【题型】填空题　【知识点】函数　【难度】medium
育红学校七年级学生步行到郊外旅行．七（1）班出发\( 1h \)后，七（2）班才出发，同时七（2）班派一名联络员骑自行车在两队伍之间进行联络，联络员和七（1）班的距离\( s(km) \)与七（2）班行进时间\( t(h) \)的函数关系图象如图所示．若已知联络员用了\( \dfrac{2}{3}h \)第一次返回到自己班级，则七（2）班需要\(\underline{\quad\quad}\) \( h \)才能追上七（1）班．

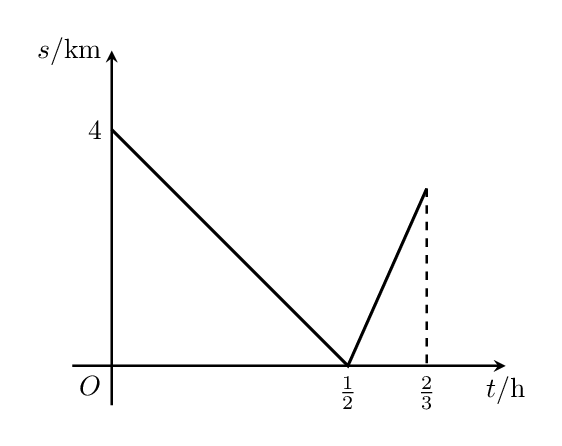
【解答】
\noindent
【答案】\( 2 \)

\vspace{0.5em}
\noindent
【分析】分析题目可知，当七（2）班出发时，七（1）班出发\( 1 \)小时，已经走了\( 4km \)，即七（1）班的速度为\( 4km/h \)，图中\( \left(\dfrac{1}{2},0\right) \)表示联络员追上七（1）班，用时\( \dfrac{1}{2}h \)，可以算出联络员与七（1）班的速度差\( 8km/h \)，那么联络员的速度为\( 12km/h \)，联络员用了\( \dfrac{2}{3}h \)第一次返回到自己班级七（2）班，即联络员用\( \dfrac{1}{2}h \)走的路程等于七（2）班\( \dfrac{2}{3}h \)走的路程与联络员\( \dfrac{1}{6}h \)走的路程之和，据此列出方程，求出七（2）班的速度，即可计算出追上七（1）班所需时间．

\vspace{0.5em}
\noindent
【详解】解：由题意得：

\vspace{0.3em}
\noindent
七（1）班的速度为：\( 4\div 1=4km/h \)，

\vspace{0.3em}
\noindent
联络员与七（1）班的速度差为：\( 4\div \dfrac{1}{2}=8km/h \)，

\vspace{0.3em}
\noindent
即联络员的速度为：\( 8+4=12km/h \)，

\vspace{0.3em}
\noindent
当七（2）班出发\( \dfrac{2}{3}h \)时，

\vspace{0.3em}
\noindent
联络员用\( \dfrac{1}{2}h \)走的路程等于七（2）班\( \dfrac{2}{3}h \)走的路程与联络员\( \left(\dfrac{2}{3}-\dfrac{1}{2}\right)h \)走的路程之和，

\vspace{0.3em}
\noindent
设七（2）班的速度为\( v\ km/h \)，

\vspace{0.3em}
\noindent
列出方程：

\vspace{0.3em}
\noindent
\( \dfrac{1}{2}\times 12=\dfrac{2}{3}\times 4+\left(\dfrac{2}{3}-\dfrac{1}{2}\right)\cdot v \)，

\vspace{0.3em}
\noindent
解得：\( v=6 \)，

\vspace{0.3em}
\noindent
即七（2）班的速度为\( 6km/h \)，

\vspace{0.3em}
\noindent
则七（2）班追上七（1）班需要的时间为：

\vspace{0.3em}
\noindent
\( 4\div (6-4)=2h \)，

\vspace{0.3em}
\noindent
故填：\( 2 \)．

\vspace{0.5em}
\noindent
【点睛】本题考查从函数图像获取信息，解题关键是由图像给出的信息，结合实际问题，求出两个班级的速度．